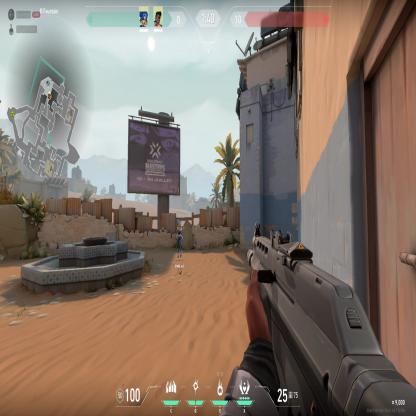
Label: teammate